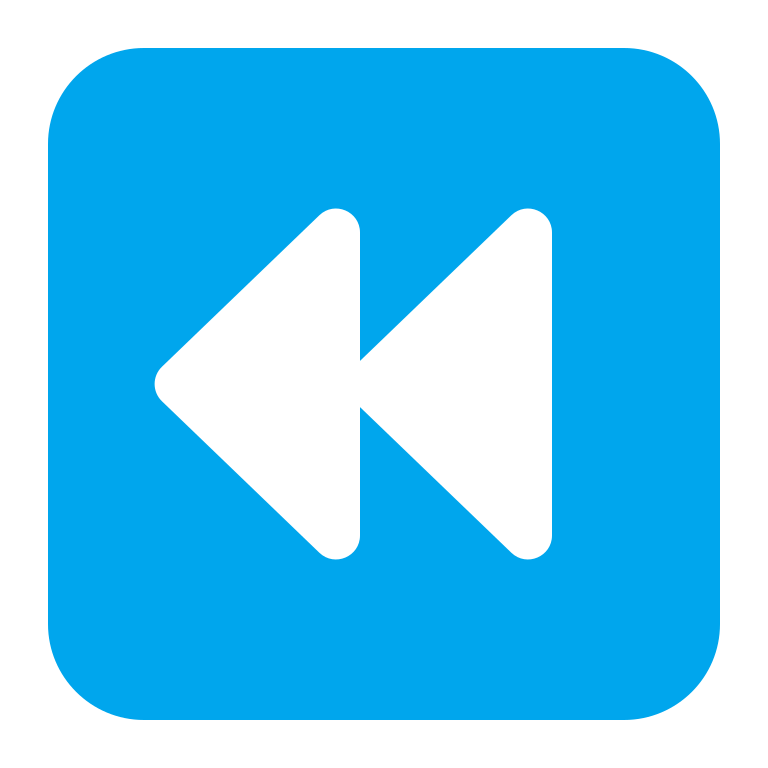
fast reverse button flat